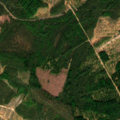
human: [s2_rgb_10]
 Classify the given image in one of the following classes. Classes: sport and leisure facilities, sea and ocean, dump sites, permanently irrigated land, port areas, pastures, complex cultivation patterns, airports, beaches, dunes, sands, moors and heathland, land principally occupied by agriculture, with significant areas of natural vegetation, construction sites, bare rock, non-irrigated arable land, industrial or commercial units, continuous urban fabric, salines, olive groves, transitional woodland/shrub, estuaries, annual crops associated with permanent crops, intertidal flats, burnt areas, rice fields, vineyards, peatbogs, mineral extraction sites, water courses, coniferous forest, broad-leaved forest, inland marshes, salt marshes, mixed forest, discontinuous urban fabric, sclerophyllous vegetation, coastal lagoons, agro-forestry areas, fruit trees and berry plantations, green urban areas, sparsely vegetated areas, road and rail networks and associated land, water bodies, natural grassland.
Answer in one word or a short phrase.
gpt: coniferous forest, mixed forest, transitional woodland/shrub